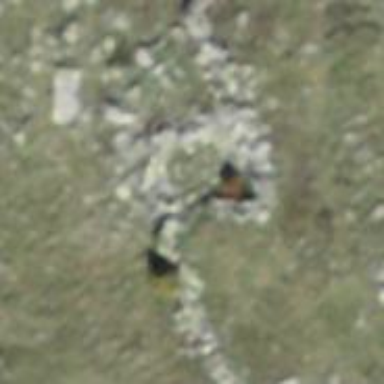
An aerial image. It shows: Dry stone wall barrier.